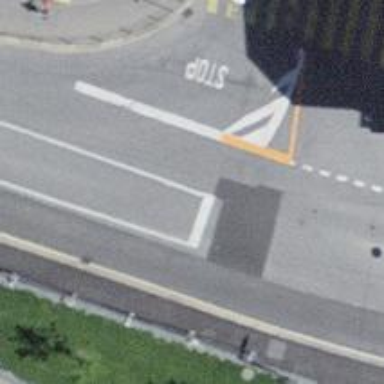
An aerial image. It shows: Secondary road with asphalt surface and sidewalks on both sides.